Question: I'm trying to reconstruct the 'fft' function in MATLAB. Referring to the manual the fft function does the following:
If 'X' is a matrix, then 'fft(X)' treats the columns of 'X' as vectors and returns the Fourier transform of each column.
So I construct after reading the image and converting it to double a temporary tab containing the current column to calculate. I then assemble the results in a new array (named 'FinalMatrix'). (By the way the image is 256x256 pixels)
For the moment I get the following code but the output doesn't look near the output of the 'fft' function in MATLAB.
'''
A = imread('start.jpg','jpg');
Agray = rgb2gray(A);
x=double(Agray);
FourierMachine1 = fft(x);
FourierMachine2 =fft2(x);
figure;imshow(real(FourierMachine1));
figure;imshow(real(FourierMachine2));
[largeur,hauteur]= size(Agray);
FinalMatrix= zeros(largeur,hauteur);
X = zeros(largeur,1);
for k = 1: largeur
PremiereColonne= x(1:hauteur,k);
for n = 1:hauteur
X(k) = X(k) + PremiereColonne(n)*exp(-1i*pi/2*n*k);
end
FinalMatrix(1:hauteur,k)=X;
end
S=fftshift(FinalMatrix);
figure;imshow(real(S));
'''
What am I exactly missing? Thanks for any advice.

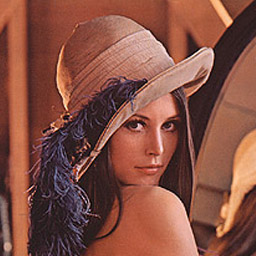
Answer: The main problem is that you're not calculating the 1D DFT for each column properly. You also aren't iterating over each column correctly. Therefore, you need to have an additional loop to iterate over each column, then you'll need a pair of 'for' loops. One loop will control the access of where to write in the output vector and another loop iterates over each sample of an individual column.
Also, the exponential term for the DFT is incorrect. If you recall, the equation of the DFT is:
<URL>
<URL>
That isn't the exponential that I see in your code. In addition, because MATLAB starts indexing at 1, you must the 'k' and 'n' in the exponential by 1 so that we start from 0, not at 1, as per the definition of the DFT.
With these changes, we get:
'''
for k = 1: hauteur %// Change
X = zeros(largeur,1);
PremiereColonne = x(1:hauteur,k);
for y = 1 : largeur %// Change
for n = 1 : largeur %// Change
X(y) = X(y) + PremiereColonne(n)*exp(-1i*2*pi*(n-1)*(y-1)/largeur); %// Change
end
end
FinalMatrix(1:hauteur,k)=X;
end
'''
---
Here's proof to show you that it works. Let's generate a random 10 x 10 matrix with a random seed set to 123:
'''
>> rng(123);
>> x = rand(10);
>> x
x =
0.6965 0.3432 0.6344 0.0921 0.6240 0.1206 0.6693 0.0957 0.3188 0.7050
0.2861 0.7290 0.8494 0.4337 0.1156 0.8263 0.5859 0.8853 0.6920 0.9954
0.2269 0.4386 0.7245 0.4309 0.3173 0.6031 0.6249 0.6272 0.5544 0.3559
0.5513 0.0597 0.6110 0.4937 0.4148 0.5451 0.6747 0.7234 0.3890 0.7625
0.7195 0.3980 0.7224 0.4258 0.8663 0.3428 0.8423 0.0161 0.9251 0.5932
0.4231 0.7380 0.3230 0.3123 0.2505 0.3041 0.0832 0.5944 0.8417 0.6917
0.9808 0.1825 0.3618 0.4264 0.4830 0.4170 0.7637 0.5568 0.3574 0.1511
0.6848 0.1755 0.2283 0.8934 0.9856 0.6813 0.2437 0.1590 0.0436 0.3989
0.4809 0.5316 0.2937 0.9442 0.5195 0.8755 0.1942 0.1531 0.3048 0.2409
0.3921 0.5318 0.6310 0.5018 0.6129 0.5104 0.5725 0.6955 0.3982 0.3435
'''
Using this, I get this for your resulting matrix:
'''
>> FinalMatrix
FinalMatrix =
Columns 1 through 5
5.4420 + 0.0000i 4.1278 + 0.0000i 5.3795 + 0.0000i 4.9542 + 0.0000i 5.1894 + 0.0000i
-0.7167 + 0.5845i 0.3827 - 0.0441i 0.6872 - 1.1141i -0.1564 + 0.9087i -0.3029 + 0.8021i
0.2819 - 0.0768i 0.6751 + 0.0040i 0.2472 + 0.1070i -1.2778 + 0.1311i -0.2934 + 0.6208i
1.0166 + 0.1215i -1.1997 - 0.5153i 0.0443 - 0.0726i -0.2362 - 0.4714i 1.0213 - 0.3459i
-0.2040 - 0.2060i -0.0361 + 0.0325i -0.5435 + 0.1292i -0.1884 - 0.0683i -0.1153 + 0.8681i
0.7670 + 0.0000i -0.3402 - 0.0000i 0.0941 - 0.0000i -0.3156 - 0.0000i 0.4307 - 0.0000i
-0.2040 + 0.2060i -0.0361 - 0.0325i -0.5435 - 0.1292i -0.1884 + 0.0683i -0.1153 - 0.8681i
1.0166 - 0.1215i -1.1997 + 0.5153i 0.0443 + 0.0726i -0.2362 + 0.4714i 1.0213 + 0.3459i
0.2819 + 0.0768i 0.6751 - 0.0040i 0.2472 - 0.1070i -1.2778 - 0.1311i -0.2934 - 0.6208i
-0.7167 - 0.5845i 0.3827 + 0.0441i 0.6872 + 1.1141i -0.1564 - 0.9087i -0.3029 - 0.8021i
Columns 6 through 10
5.2262 + 0.0000i 5.2544 + 0.0000i 4.5066 + 0.0000i 4.8248 + 0.0000i 5.2380 + 0.0000i
0.3612 + 0.2466i 0.1933 - 0.8737i 0.2852 - 0.7816i -0.5467 - 1.0722i 0.3197 - 1.0983i
-1.1157 - 0.2910i 0.2011 + 0.0622i 0.0105 - 0.6416i 0.8486 + 0.3168i 0.6180 - 0.0535i
-0.5658 - 0.4700i 0.8047 + 0.4189i -0.7276 + 0.9442i -0.8086 - 0.4696i 0.2864 - 0.7590i
-0.4355 - 0.3588i -0.9470 + 0.0380i -0.5385 - 0.5152i -0.3600 + 0.0700i 0.2547 - 0.3598i
-0.5083 - 0.0000i 0.9345 + 0.0000i -1.6087 - 0.0000i 0.0961 - 0.0000i -1.1459 - 0.0000i
-0.4355 + 0.3588i -0.9470 - 0.0380i -0.5385 + 0.5152i -0.3600 - 0.0700i 0.2547 + 0.3598i
-0.5658 + 0.4700i 0.8047 - 0.4189i -0.7276 - 0.9442i -0.8086 + 0.4696i 0.2864 + 0.7590i
-1.1157 + 0.2910i 0.2011 - 0.0622i 0.0105 + 0.6416i 0.8486 - 0.3168i 0.6180 + 0.0535i
0.3612 - 0.2466i 0.1933 + 0.8737i 0.2852 + 0.7816i -0.5467 + 1.0722i 0.3197 + 1.0983i
'''
Verifying with MATLAB's 'fft' function, where each column is processed individually, I get:
'''
>> out = fft(x)
out =
Columns 1 through 5
5.4420 + 0.0000i 4.1278 + 0.0000i 5.3795 + 0.0000i 4.9542 + 0.0000i 5.1894 + 0.0000i
-0.7167 + 0.5845i 0.3827 - 0.0441i 0.6872 - 1.1141i -0.1564 + 0.9087i -0.3029 + 0.8021i
0.2819 - 0.0768i 0.6751 + 0.0040i 0.2472 + 0.1070i -1.2778 + 0.1311i -0.2934 + 0.6208i
1.0166 + 0.1215i -1.1997 - 0.5153i 0.0443 - 0.0726i -0.2362 - 0.4714i 1.0213 - 0.3459i
-0.2040 - 0.2060i -0.0361 + 0.0325i -0.5435 + 0.1292i -0.1884 - 0.0683i -0.1153 + 0.8681i
0.7670 + 0.0000i -0.3402 + 0.0000i 0.0941 + 0.0000i -0.3156 + 0.0000i 0.4307 + 0.0000i
-0.2040 + 0.2060i -0.0361 - 0.0325i -0.5435 - 0.1292i -0.1884 + 0.0683i -0.1153 - 0.8681i
1.0166 - 0.1215i -1.1997 + 0.5153i 0.0443 + 0.0726i -0.2362 + 0.4714i 1.0213 + 0.3459i
0.2819 + 0.0768i 0.6751 - 0.0040i 0.2472 - 0.1070i -1.2778 - 0.1311i -0.2934 - 0.6208i
-0.7167 - 0.5845i 0.3827 + 0.0441i 0.6872 + 1.1141i -0.1564 - 0.9087i -0.3029 - 0.8021i
Columns 6 through 10
5.2262 + 0.0000i 5.2544 + 0.0000i 4.5066 + 0.0000i 4.8248 + 0.0000i 5.2380 + 0.0000i
0.3612 + 0.2466i 0.1933 - 0.8737i 0.2852 - 0.7816i -0.5467 - 1.0722i 0.3197 - 1.0983i
-1.1157 - 0.2910i 0.2011 + 0.0622i 0.0105 - 0.6416i 0.8486 + 0.3168i 0.6180 - 0.0535i
-0.5658 - 0.4700i 0.8047 + 0.4189i -0.7276 + 0.9442i -0.8086 - 0.4696i 0.2864 - 0.7590i
-0.4355 - 0.3588i -0.9470 + 0.0380i -0.5385 - 0.5152i -0.3600 + 0.0700i 0.2547 - 0.3598i
-0.5083 + 0.0000i 0.9345 + 0.0000i -1.6087 + 0.0000i 0.0961 + 0.0000i -1.1459 + 0.0000i
-0.4355 + 0.3588i -0.9470 - 0.0380i -0.5385 + 0.5152i -0.3600 - 0.0700i 0.2547 + 0.3598i
-0.5658 + 0.4700i 0.8047 - 0.4189i -0.7276 - 0.9442i -0.8086 + 0.4696i 0.2864 + 0.7590i
-1.1157 + 0.2910i 0.2011 - 0.0622i 0.0105 + 0.6416i 0.8486 - 0.3168i 0.6180 + 0.0535i
0.3612 - 0.2466i 0.1933 + 0.8737i 0.2852 + 0.7816i -0.5467 + 1.0722i 0.3197 + 1.0983i
'''
---
We can see that these do match. If you want to be sure, let's check every element between the two arrays and show that their difference in magnitude is less than some threshold... say... '1e-10':
'''
>> all(abs(FinalMatrix(:) - out(:)) < 1e-10)
ans =
1
'''